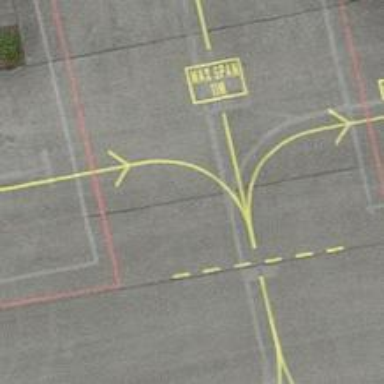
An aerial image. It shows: Image of taxiway at airport.